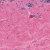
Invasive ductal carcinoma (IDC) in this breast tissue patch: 0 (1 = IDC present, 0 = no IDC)